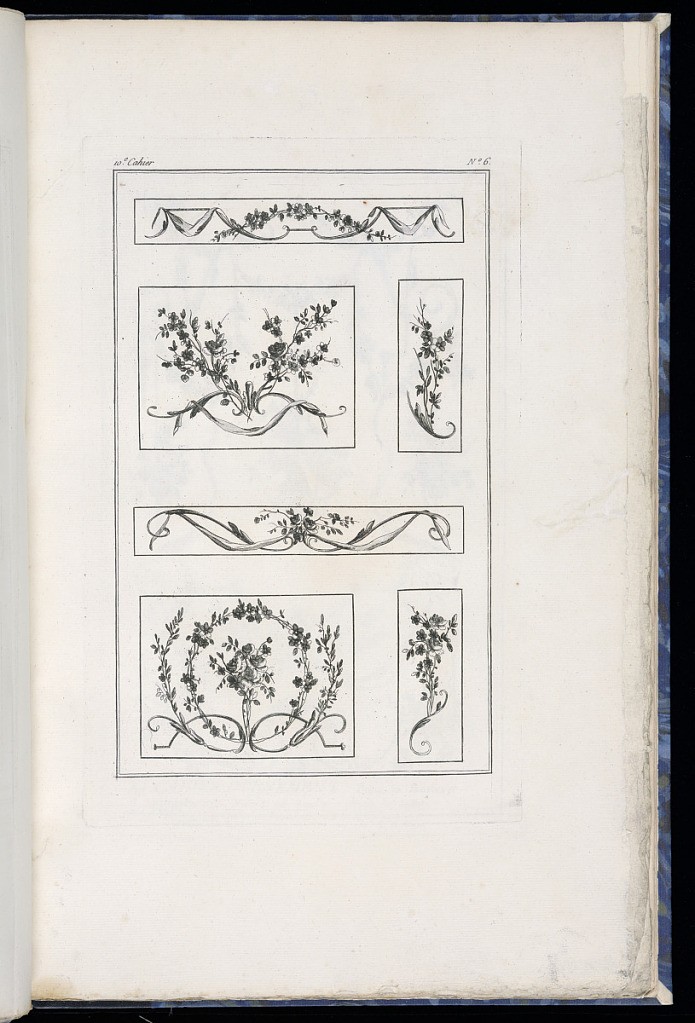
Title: Decorative Panel Designs
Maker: Pierre Ranson, French, 1736–1786
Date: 1777–79
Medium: Etching on paper
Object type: Print
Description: Designs for six decorative panels and friezes featuring arabesque motifs with scrolling acanthus leaves (rinceaux), flowers, festoons of flowers, textiles, and s-scrolls. The plate is numbered.